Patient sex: M
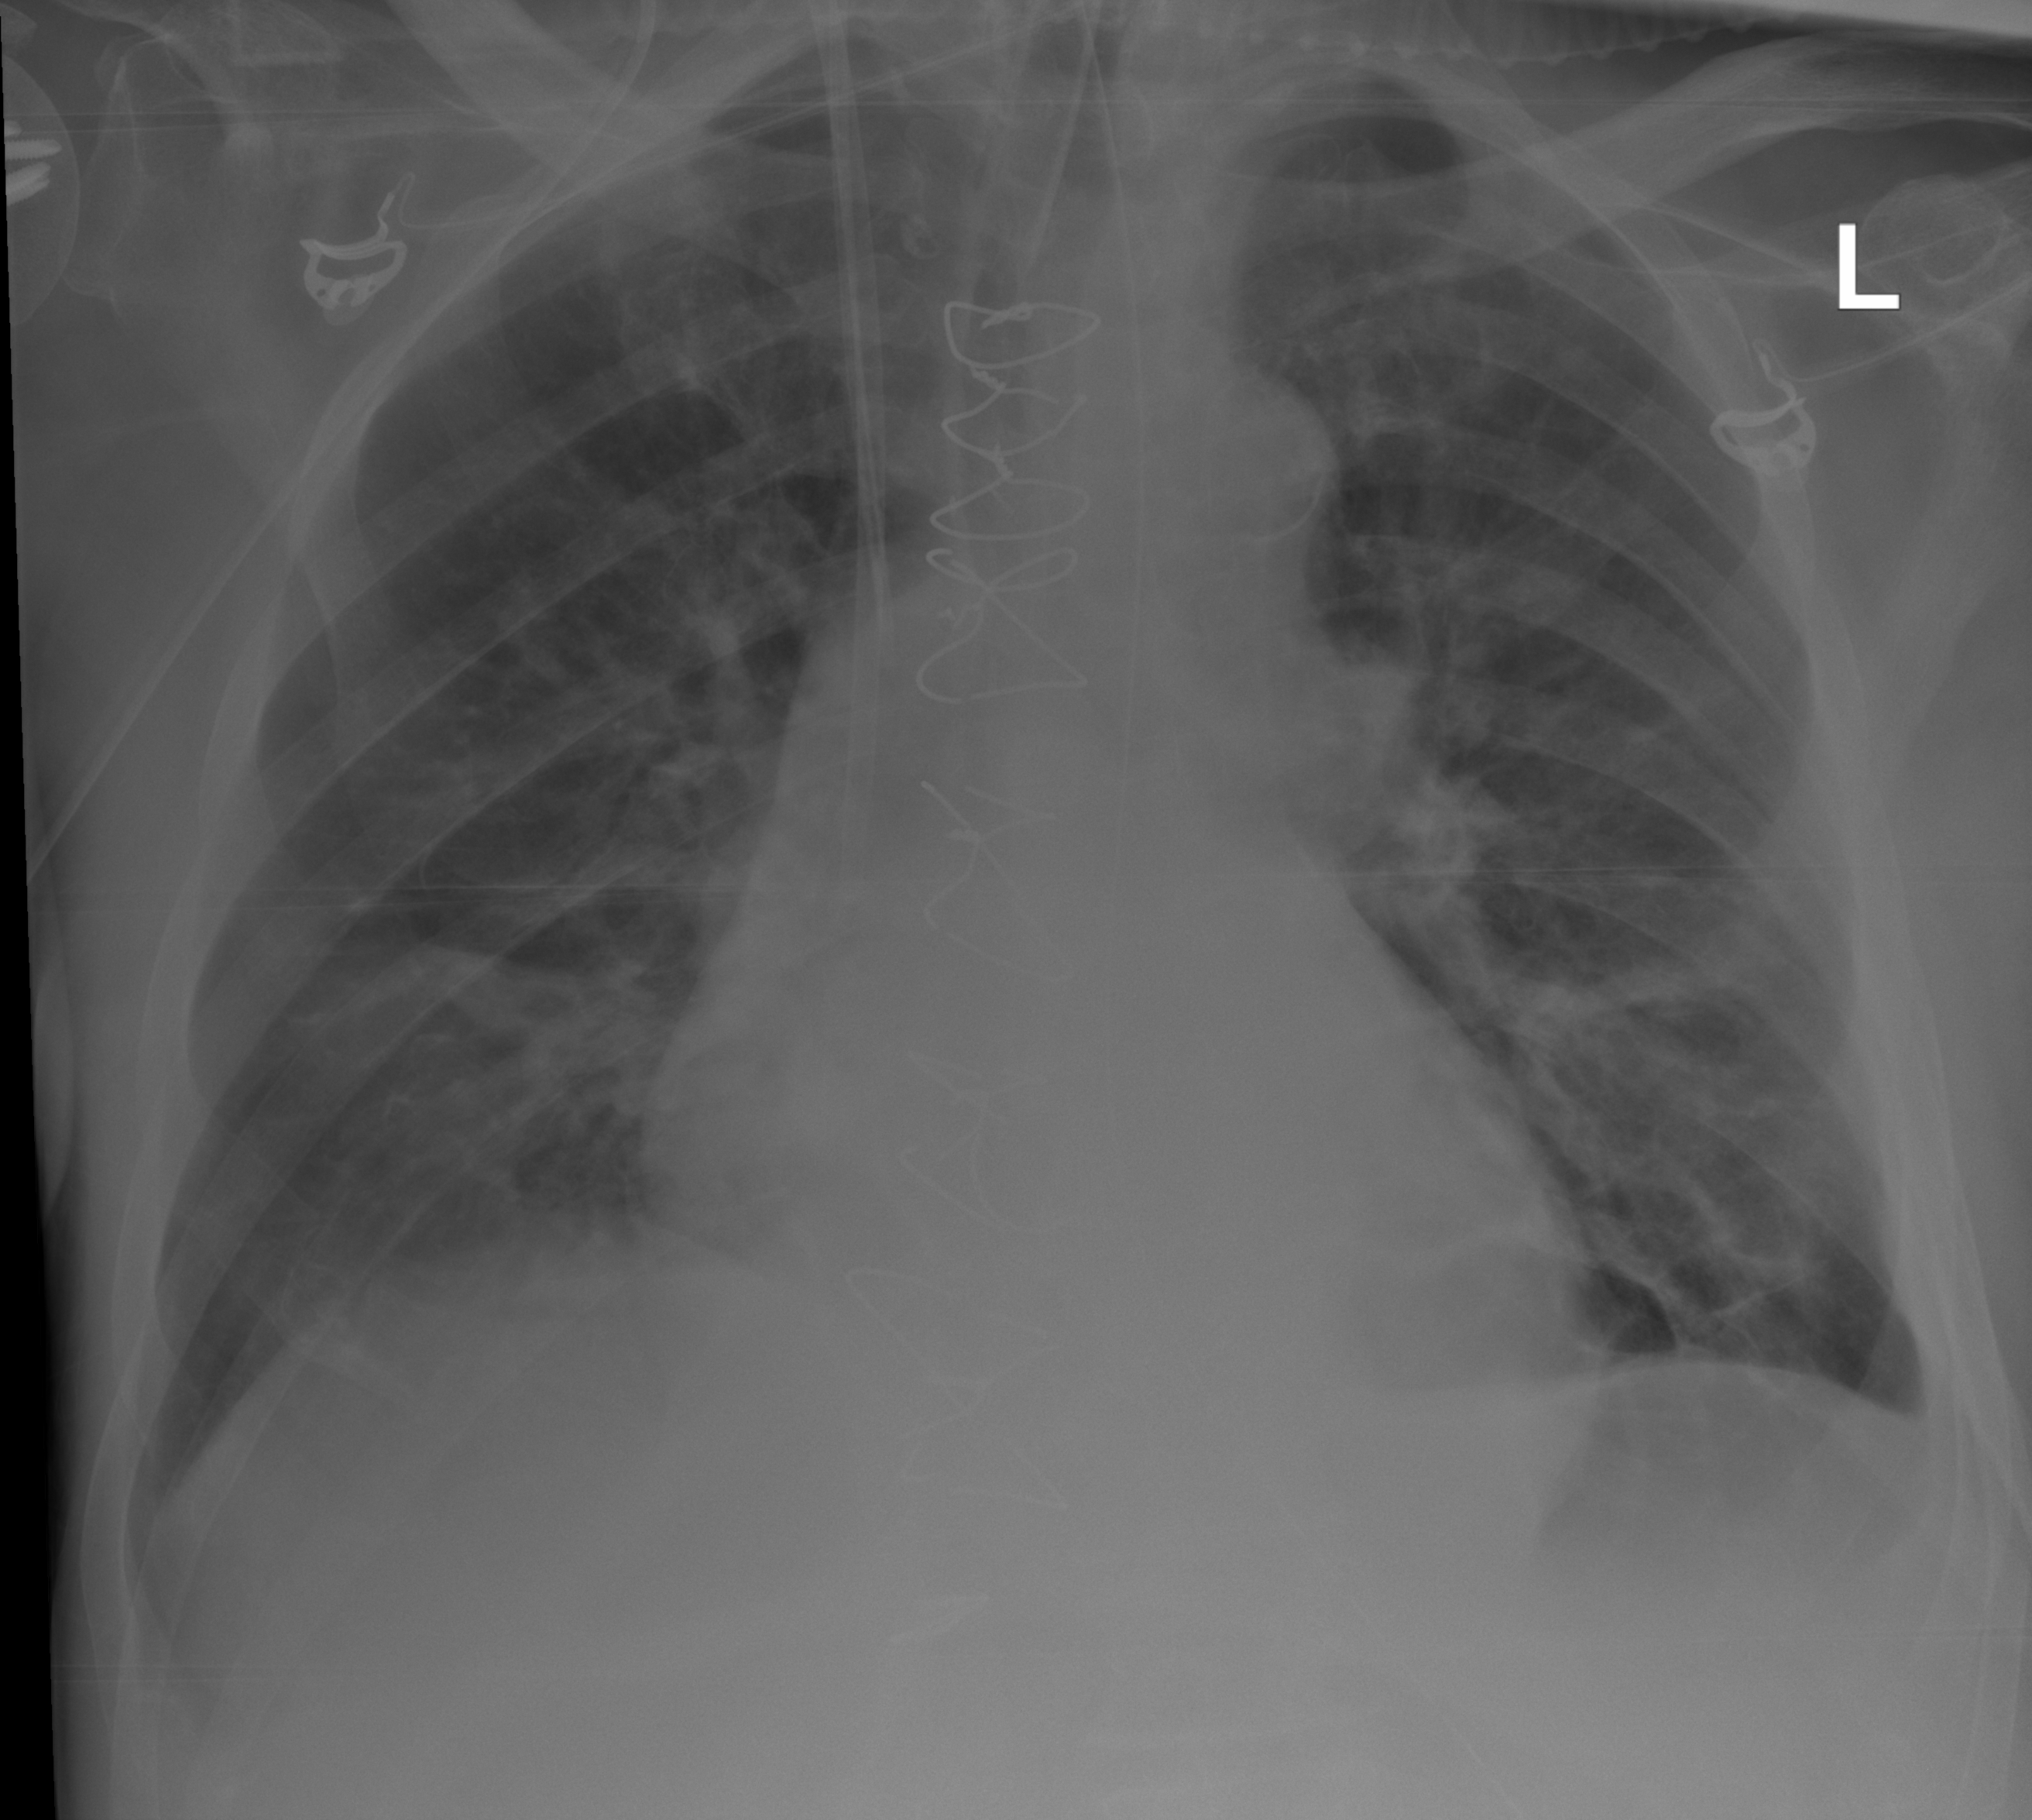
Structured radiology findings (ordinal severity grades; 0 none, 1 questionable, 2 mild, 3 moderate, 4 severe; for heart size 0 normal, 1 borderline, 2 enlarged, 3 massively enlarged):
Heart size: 0
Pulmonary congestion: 2
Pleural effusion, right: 0
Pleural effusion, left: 2
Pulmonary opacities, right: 2
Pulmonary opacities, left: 2
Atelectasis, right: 2
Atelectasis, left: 2